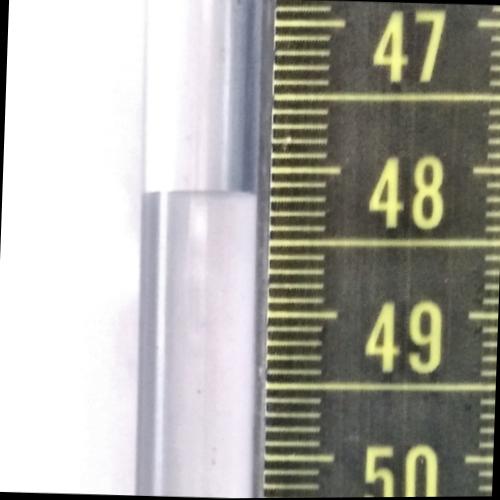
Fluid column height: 48.2 cm